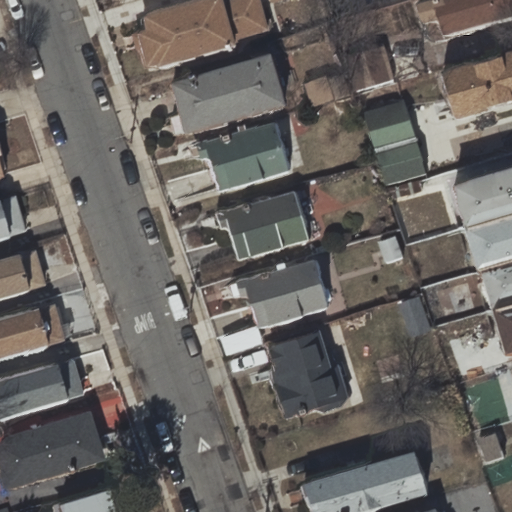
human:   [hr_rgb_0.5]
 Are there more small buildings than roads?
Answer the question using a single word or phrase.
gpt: yes

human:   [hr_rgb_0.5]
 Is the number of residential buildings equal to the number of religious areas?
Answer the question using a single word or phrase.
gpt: no

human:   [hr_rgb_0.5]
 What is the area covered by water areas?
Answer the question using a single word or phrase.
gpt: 0m2

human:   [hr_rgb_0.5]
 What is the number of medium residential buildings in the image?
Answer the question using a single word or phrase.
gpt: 9

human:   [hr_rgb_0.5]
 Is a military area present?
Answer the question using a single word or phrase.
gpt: no

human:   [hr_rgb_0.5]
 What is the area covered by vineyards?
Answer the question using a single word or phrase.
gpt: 0m2

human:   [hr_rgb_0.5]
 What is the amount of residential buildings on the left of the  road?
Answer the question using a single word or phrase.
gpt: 7

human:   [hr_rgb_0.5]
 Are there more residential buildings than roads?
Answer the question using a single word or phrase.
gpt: yes

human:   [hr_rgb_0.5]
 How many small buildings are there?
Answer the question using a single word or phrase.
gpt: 19

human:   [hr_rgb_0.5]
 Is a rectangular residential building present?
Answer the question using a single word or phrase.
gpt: yes

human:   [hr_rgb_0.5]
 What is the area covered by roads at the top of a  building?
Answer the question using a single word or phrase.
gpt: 0m2

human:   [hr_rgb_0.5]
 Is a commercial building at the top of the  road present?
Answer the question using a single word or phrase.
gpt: no

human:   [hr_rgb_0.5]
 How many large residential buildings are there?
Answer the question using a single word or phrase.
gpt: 0

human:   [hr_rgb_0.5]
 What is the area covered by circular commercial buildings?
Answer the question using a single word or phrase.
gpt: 0m2

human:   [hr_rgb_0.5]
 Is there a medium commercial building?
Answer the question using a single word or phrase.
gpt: no

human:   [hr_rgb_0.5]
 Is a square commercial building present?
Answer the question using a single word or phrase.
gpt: no

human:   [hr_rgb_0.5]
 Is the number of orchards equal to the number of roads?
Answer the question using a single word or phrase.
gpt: no

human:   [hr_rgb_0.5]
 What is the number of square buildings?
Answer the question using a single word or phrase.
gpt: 0

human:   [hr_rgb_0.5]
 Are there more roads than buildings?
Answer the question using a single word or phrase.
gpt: no

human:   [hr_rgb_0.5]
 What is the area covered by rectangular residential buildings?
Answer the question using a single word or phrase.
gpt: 1924m2

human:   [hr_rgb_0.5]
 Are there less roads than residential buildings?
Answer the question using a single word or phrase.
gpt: yes

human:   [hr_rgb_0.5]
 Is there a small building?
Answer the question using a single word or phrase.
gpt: yes

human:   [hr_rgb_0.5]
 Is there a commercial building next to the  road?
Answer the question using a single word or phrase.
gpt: no

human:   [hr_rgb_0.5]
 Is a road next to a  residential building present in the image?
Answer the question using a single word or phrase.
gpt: yes

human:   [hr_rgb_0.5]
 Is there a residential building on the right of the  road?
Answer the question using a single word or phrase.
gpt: yes

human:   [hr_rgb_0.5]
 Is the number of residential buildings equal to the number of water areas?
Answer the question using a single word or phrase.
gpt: no

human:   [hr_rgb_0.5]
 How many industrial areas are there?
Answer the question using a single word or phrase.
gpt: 0

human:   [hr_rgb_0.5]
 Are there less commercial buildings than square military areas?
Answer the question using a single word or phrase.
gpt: no

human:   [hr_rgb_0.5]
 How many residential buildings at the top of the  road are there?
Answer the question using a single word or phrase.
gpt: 13

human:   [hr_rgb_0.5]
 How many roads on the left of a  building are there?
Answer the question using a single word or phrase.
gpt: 1

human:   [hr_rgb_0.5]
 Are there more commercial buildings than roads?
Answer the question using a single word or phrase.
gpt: no

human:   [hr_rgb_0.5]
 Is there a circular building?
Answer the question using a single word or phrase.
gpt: no

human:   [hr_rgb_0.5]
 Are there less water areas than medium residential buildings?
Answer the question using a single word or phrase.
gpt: yes

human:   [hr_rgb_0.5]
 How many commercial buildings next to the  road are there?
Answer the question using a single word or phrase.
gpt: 0

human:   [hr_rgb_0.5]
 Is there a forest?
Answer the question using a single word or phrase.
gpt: no

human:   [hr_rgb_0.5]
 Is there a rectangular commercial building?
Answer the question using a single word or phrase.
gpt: no